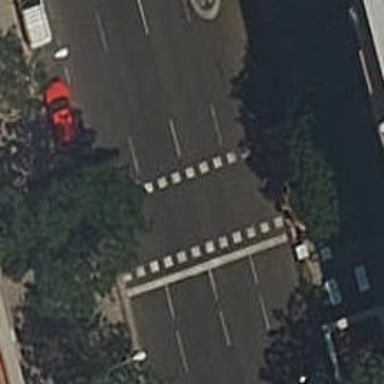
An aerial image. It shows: Crossing with traffic signals.